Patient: sex M, age 53
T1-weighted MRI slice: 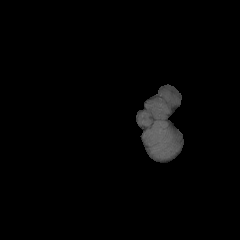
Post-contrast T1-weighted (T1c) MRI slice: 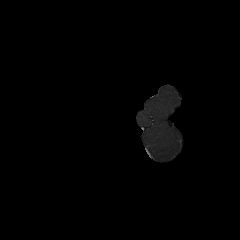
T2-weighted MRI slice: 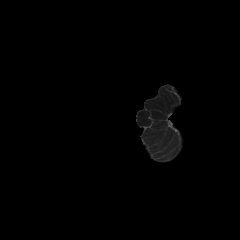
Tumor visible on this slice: no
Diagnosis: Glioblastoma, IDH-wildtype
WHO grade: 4